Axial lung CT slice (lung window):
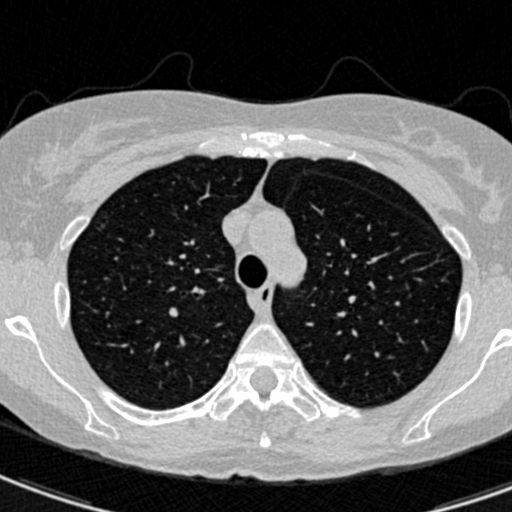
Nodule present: no